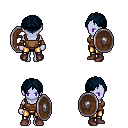
a pixel art fantasy rpg character, female body template, dark elf, purple skin, brown pirate shirt, gold greaves, raven parted hairstyle, leather bracers, maroon shoes, shield, four views (front, back, left, right), 2x2 character sprite sheet, small pixel art, hard edges, no anti-aliasing